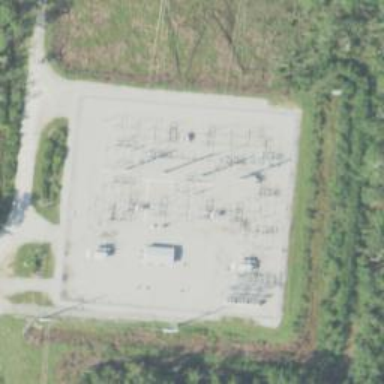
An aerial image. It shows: Switch used for power control.